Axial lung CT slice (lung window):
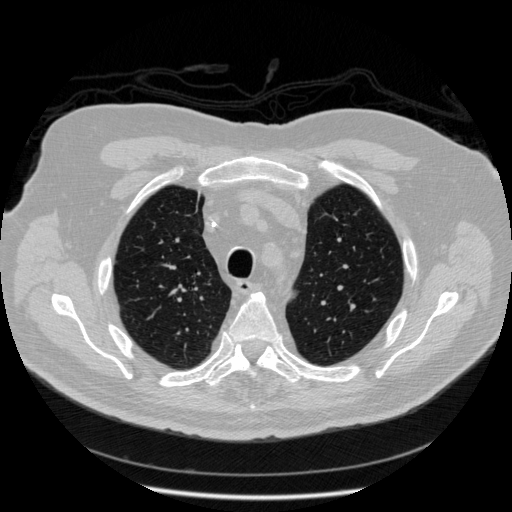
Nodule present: no